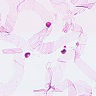
Metastatic tissue present: no